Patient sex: F
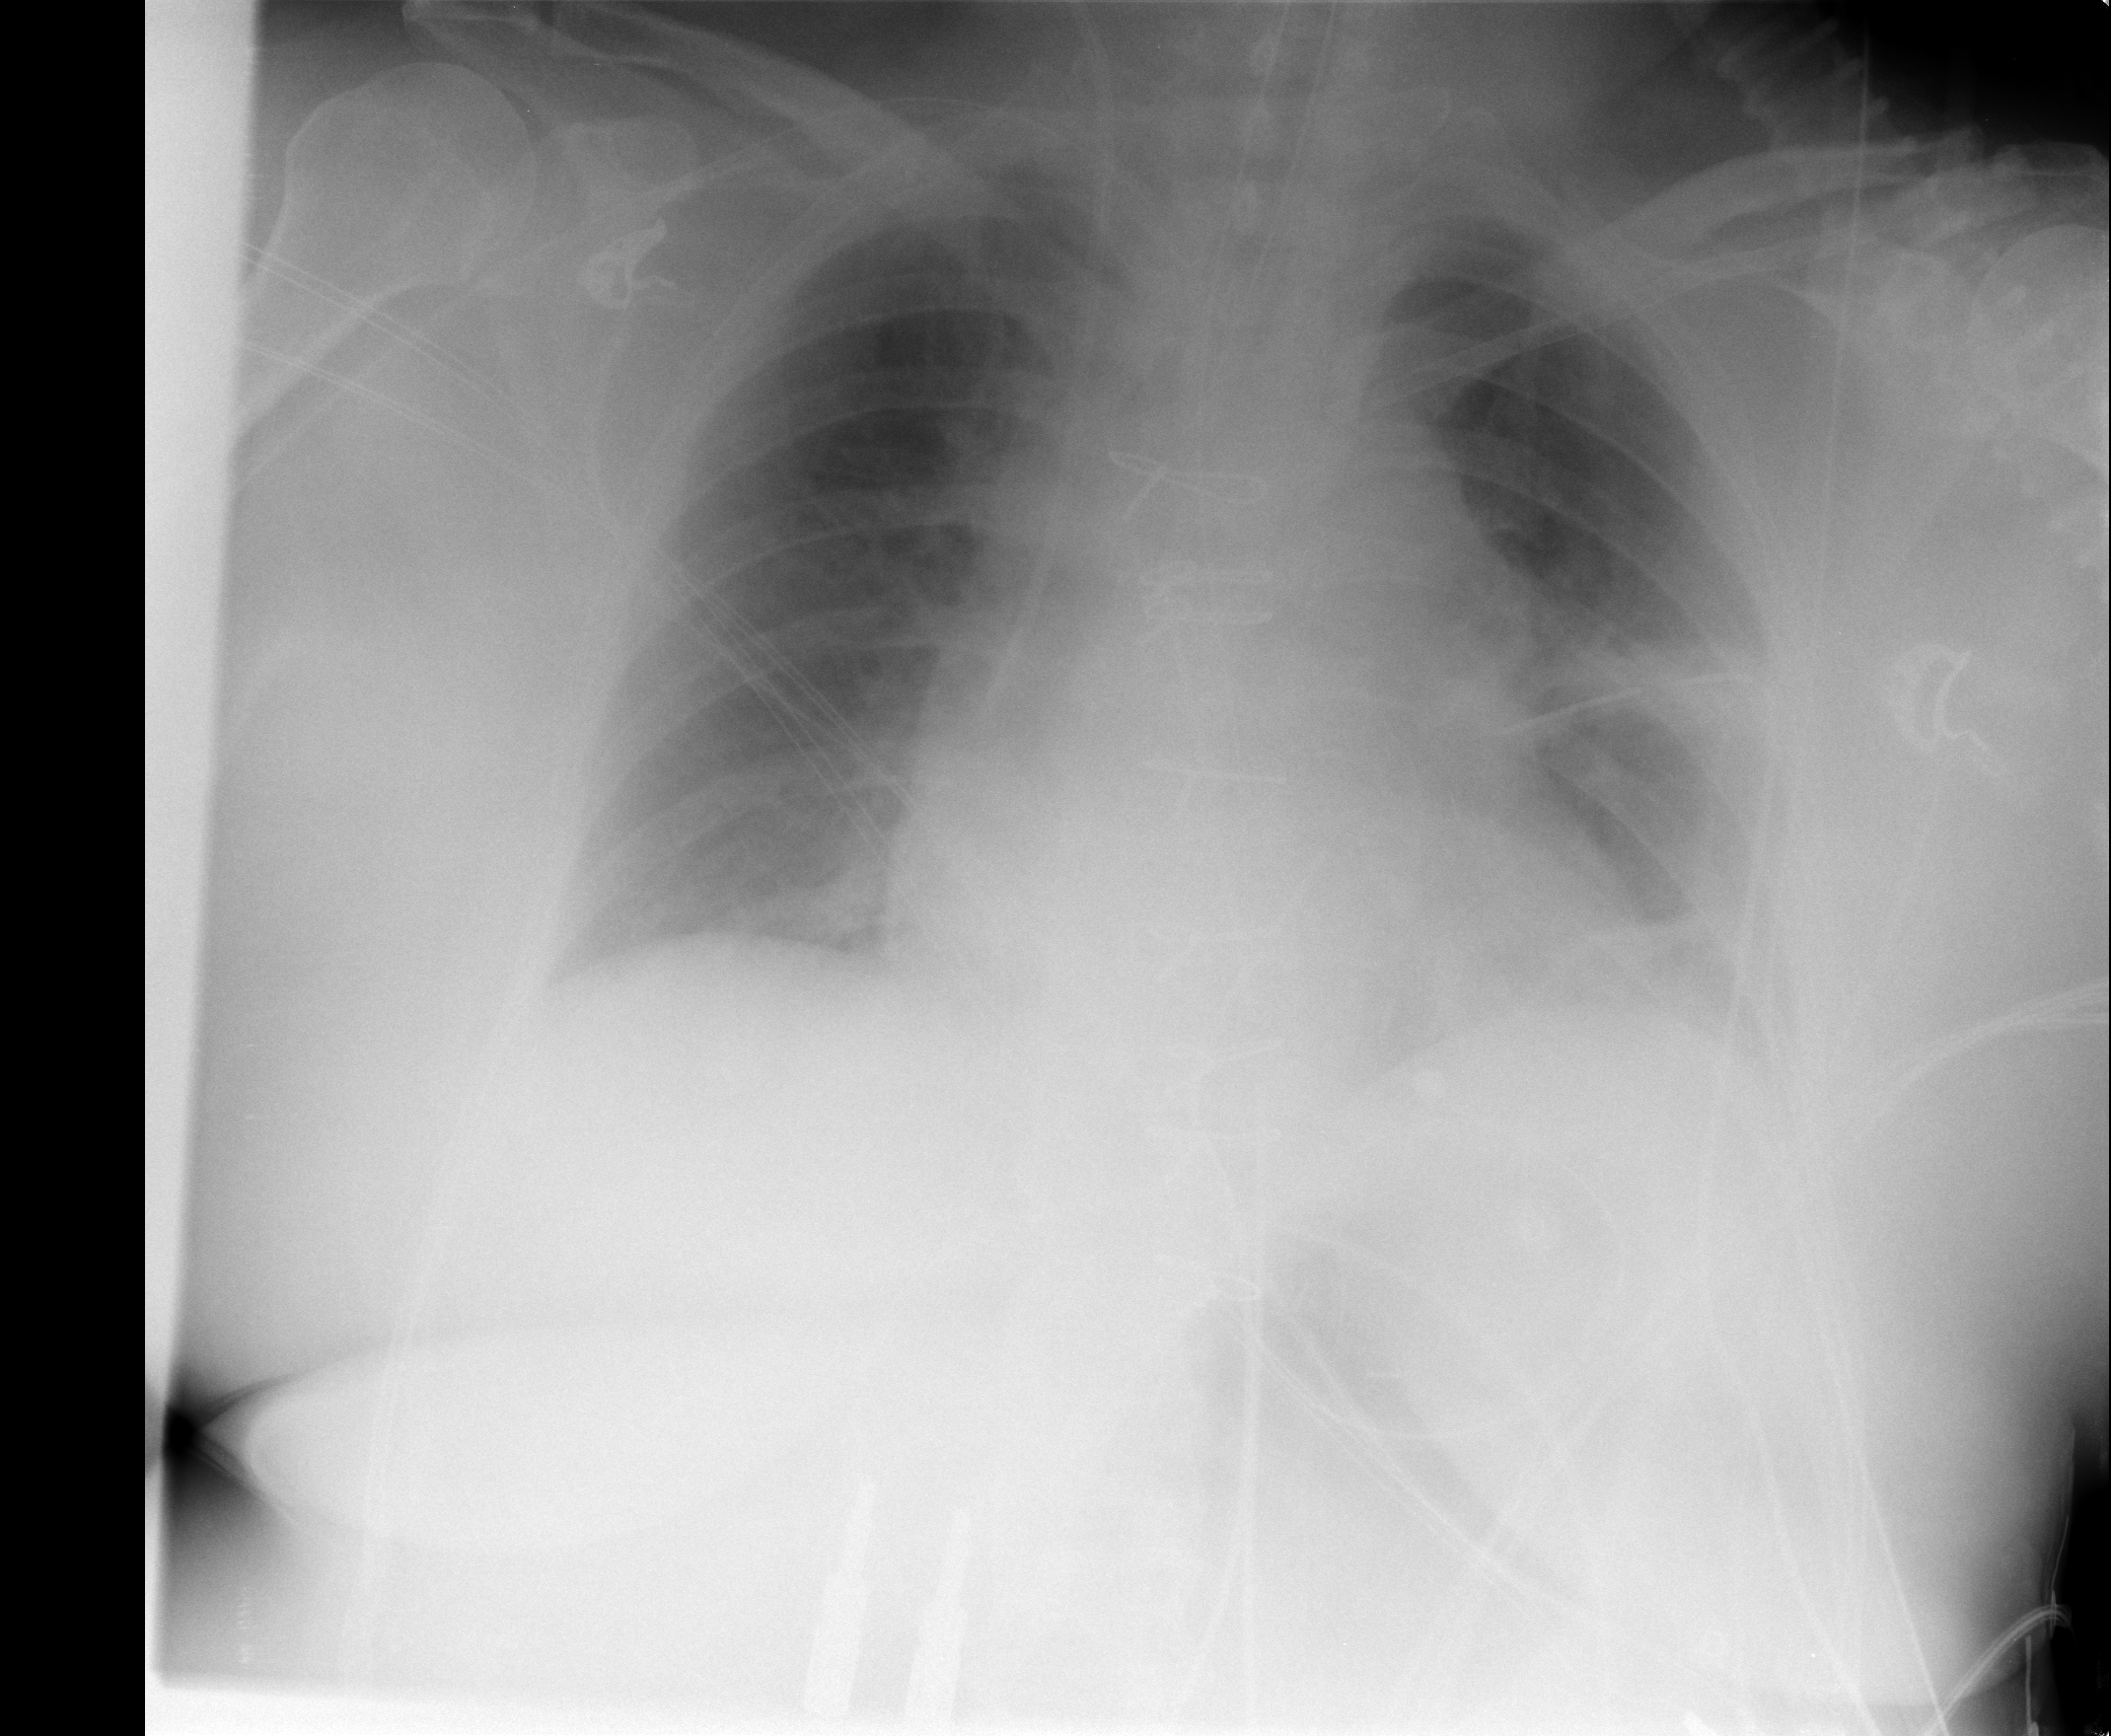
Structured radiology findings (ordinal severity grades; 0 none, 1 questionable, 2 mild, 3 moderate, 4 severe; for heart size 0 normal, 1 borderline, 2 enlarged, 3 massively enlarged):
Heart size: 0
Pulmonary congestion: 0
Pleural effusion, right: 0
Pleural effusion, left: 0
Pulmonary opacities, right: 0
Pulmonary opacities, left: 0
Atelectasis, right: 0
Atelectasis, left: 2